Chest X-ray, PA view. Patient: 32 years old, sex F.
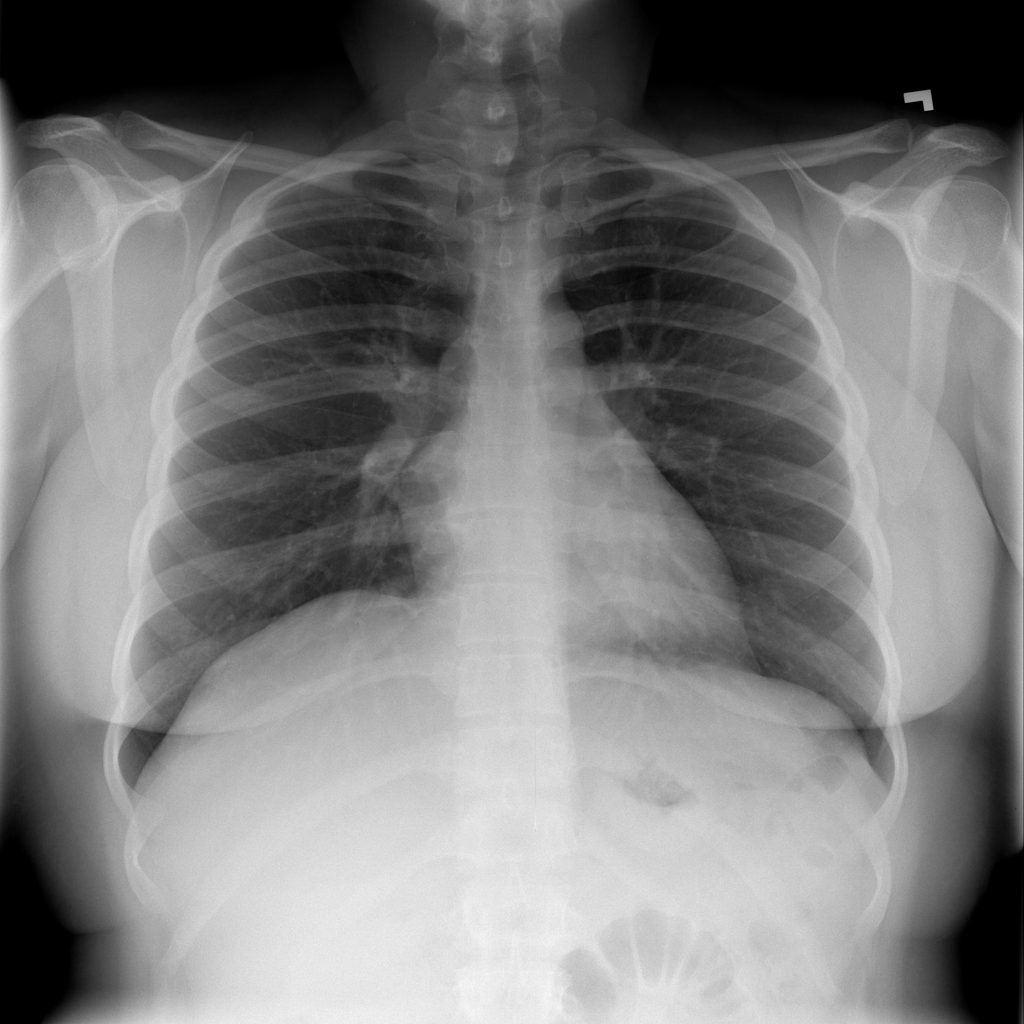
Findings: Mass